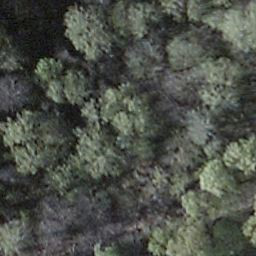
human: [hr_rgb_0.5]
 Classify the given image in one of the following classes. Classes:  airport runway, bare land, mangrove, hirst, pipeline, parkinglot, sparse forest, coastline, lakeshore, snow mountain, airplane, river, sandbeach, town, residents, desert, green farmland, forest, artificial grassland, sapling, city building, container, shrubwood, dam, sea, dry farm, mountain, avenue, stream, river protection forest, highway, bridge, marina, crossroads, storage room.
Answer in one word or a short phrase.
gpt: shrubwood